Question: I have a table that stores student results for different exams and different exam types say main exam, continuous assessment, course work etc, I need to query the table such that I get only one row for one particular exam unit with the percentage averaged depending on the number of exams the students sat for. Here is my attempted query:
'''
select stu_reg_no, unit_code,
exam_unit, exam_semester,
student_year,
sum(per_centage_score)/count(per_centage_score) percentage
from student_results_master
group by unit_code, exam_unit,
per_centage_score, stu_reg_no,
exam_semester, student_year;
'''
Here is my resultset:

I have two rows for the same exam unit since one is main exam and the other course work I need my output like this:
'''
E35/1000/2013 TFT001 COMPLEX ANALYSIS 1 1 71.04
E35/1000/2013 TFT002 LINEAR ALGEBRA 1 1 56.25
'''
The percentage for that particular unit is added and divided by the number of exams for that particular unit.
How can I achieve this?
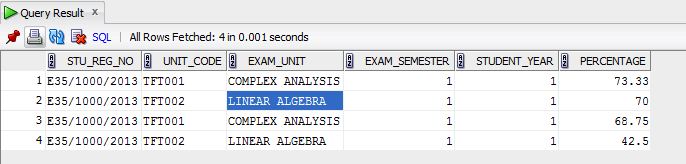
Answer: Oracle provides a built-in function for calculating average value for an expression over a set of rows - <URL>. To get the desired output you need to do the following two things:
1. Replace sum(per_centage_score)/count(per_centage_score) with avg(per_centage_score)
2. Remove per_centage_score column from the group by clause.
To that end, your query might look like this:
'''
select stu_reg_no
, unit_code
, exam_unit
, exam_semester
, student_year
, avg(percentage) percentage
from student_results_master
group by unit_code
, exam_unit
, stu_reg_no
, exam_semester
, student_year;
'''
Result:
'''
STU_REG_NO UNIT_CODE EXAM_UNIT EXAM_SEMESTER STUDENT_YEAR PERCENTAGE
------------- --------- ---------------- ------------- ------------ ----------
E35/1000/2013 TFT001 COMPLEX ANALYSIS 1 1 71.04
E35/1000/2013 TFT002 LINEAR ALGEBRA 1 1 56.25
'''